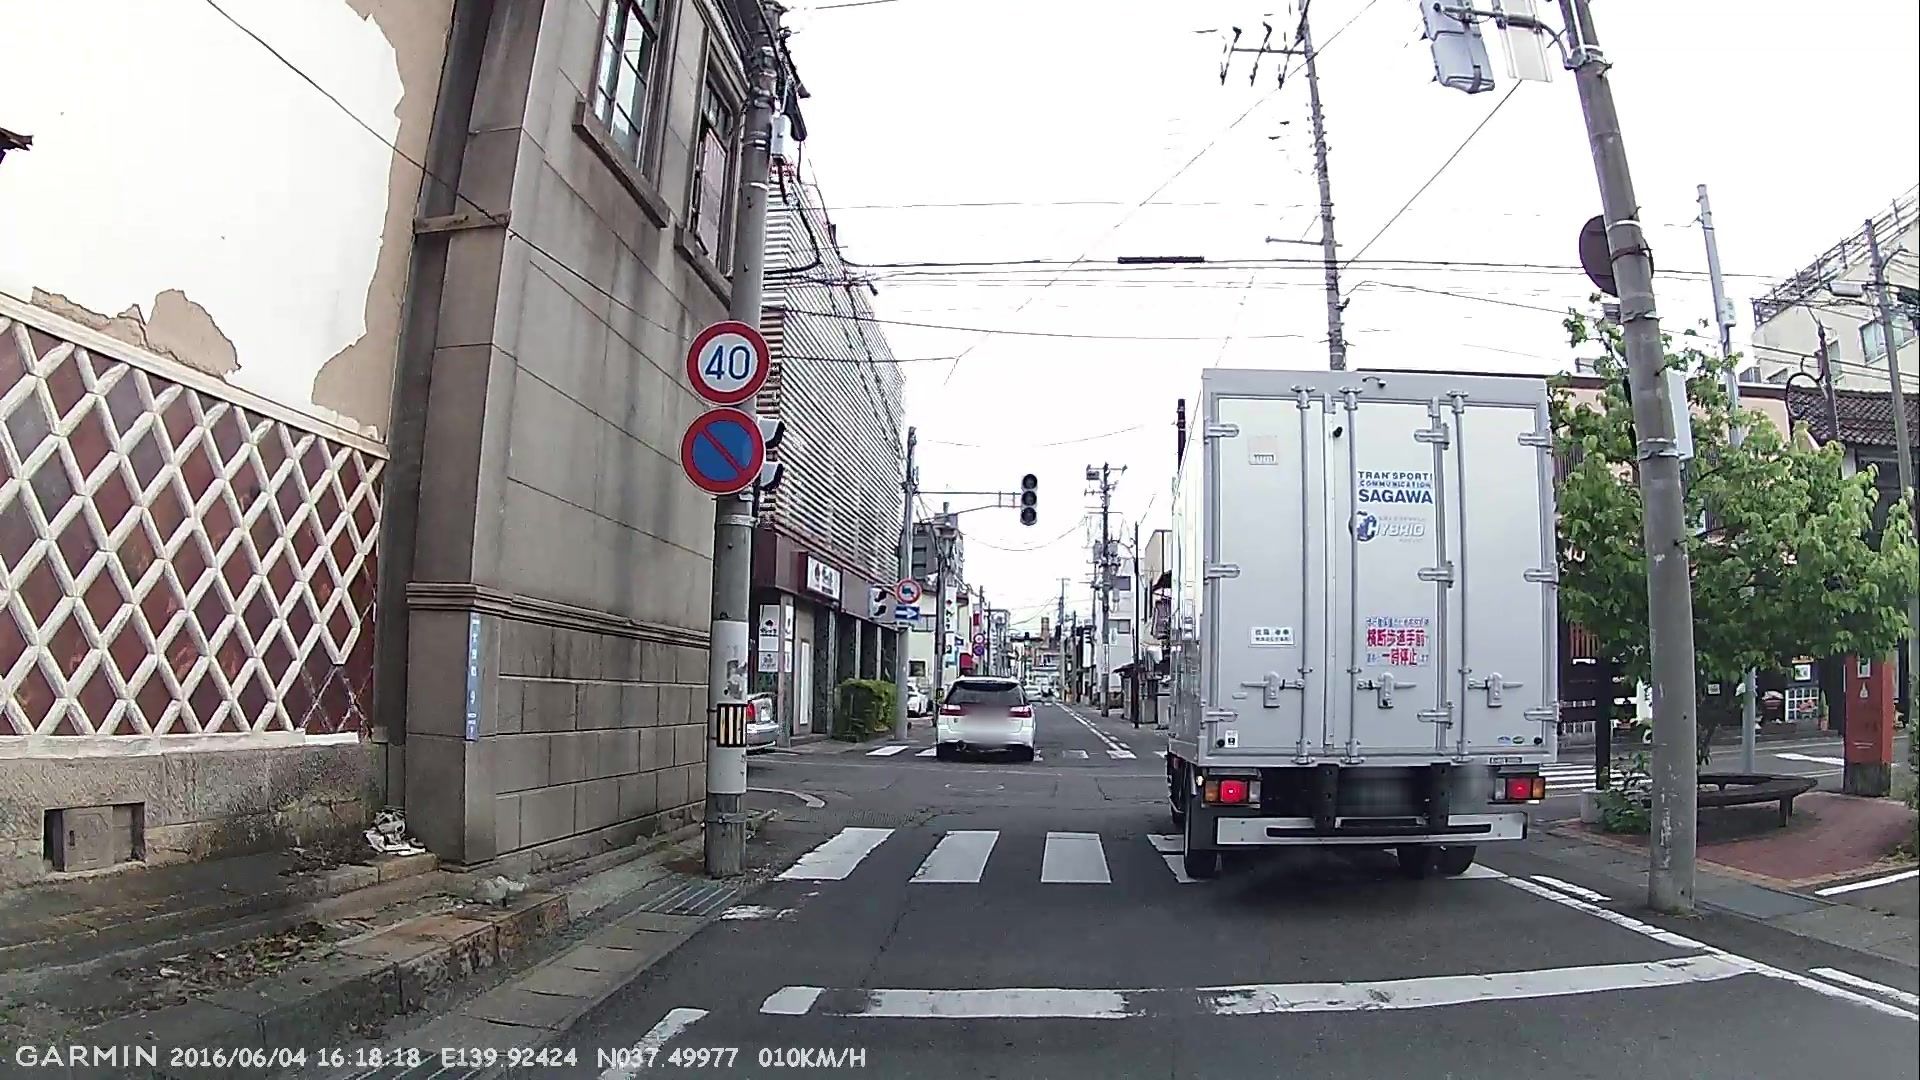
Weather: cloudy
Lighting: day
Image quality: good
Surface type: driving surface
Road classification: unclassified
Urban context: urban centre
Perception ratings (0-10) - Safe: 1.92, Lively: 5.03, Beautiful: 2, Boring: 4.38, Depressing: 1.72, Wealthy: 5.99